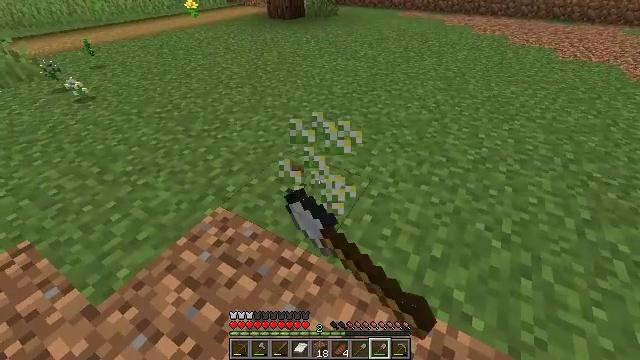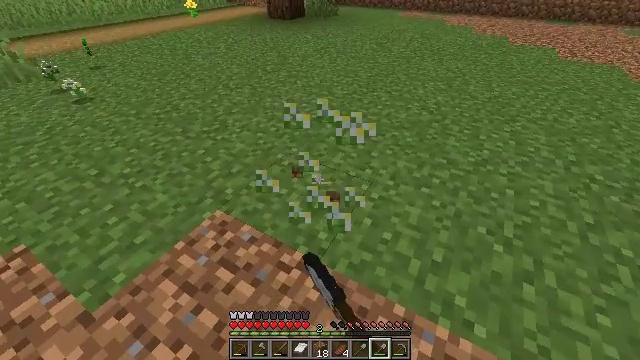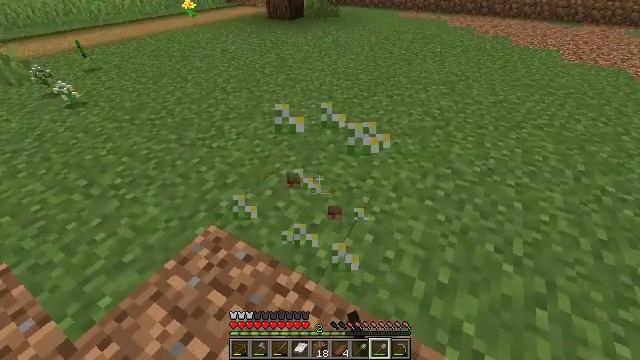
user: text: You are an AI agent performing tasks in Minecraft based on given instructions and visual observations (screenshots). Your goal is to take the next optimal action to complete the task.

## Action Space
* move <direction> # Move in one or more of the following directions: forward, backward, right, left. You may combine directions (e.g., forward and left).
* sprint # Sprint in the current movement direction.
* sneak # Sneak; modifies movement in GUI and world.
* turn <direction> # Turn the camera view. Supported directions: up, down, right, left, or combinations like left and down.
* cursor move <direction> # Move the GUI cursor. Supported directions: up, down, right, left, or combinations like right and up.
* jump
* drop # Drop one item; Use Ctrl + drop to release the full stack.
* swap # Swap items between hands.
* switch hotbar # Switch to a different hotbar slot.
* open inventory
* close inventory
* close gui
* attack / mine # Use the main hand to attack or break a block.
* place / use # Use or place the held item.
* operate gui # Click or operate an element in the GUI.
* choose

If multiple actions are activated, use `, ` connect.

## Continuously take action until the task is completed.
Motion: motion action
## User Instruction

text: Gather azure bluet from the ground.
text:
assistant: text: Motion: move forward
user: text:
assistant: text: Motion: move forward
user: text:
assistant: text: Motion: no_op